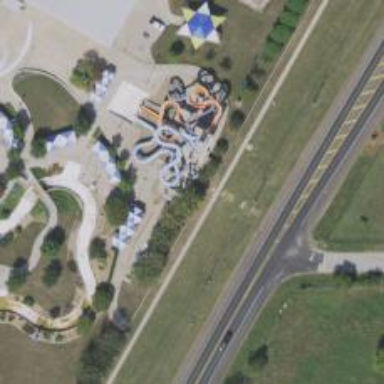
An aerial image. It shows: Water slide attraction.